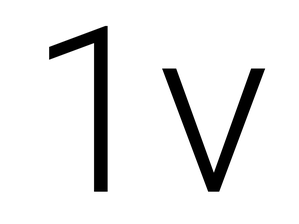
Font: Roboto_Light